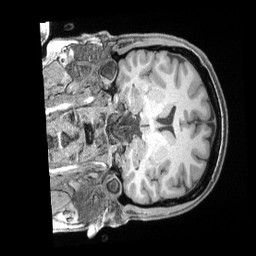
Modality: T1w
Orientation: coronal
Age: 38
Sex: female
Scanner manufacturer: siemens
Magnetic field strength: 3 T
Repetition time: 2 s
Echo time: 0.00211 s